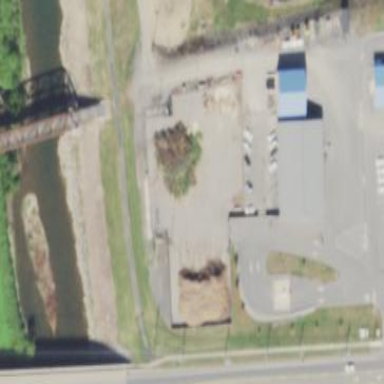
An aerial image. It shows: Recycling centre providing amenities for recycling.